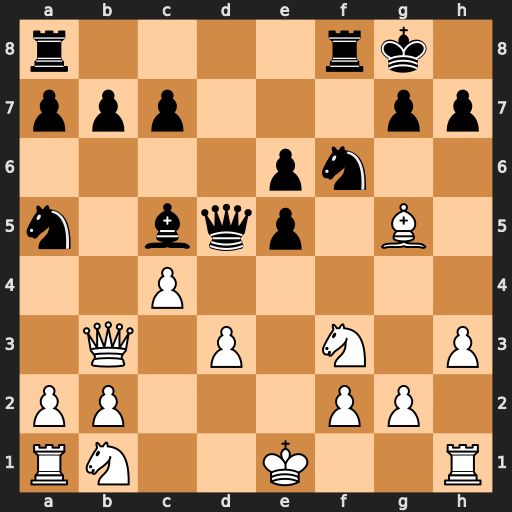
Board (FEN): r4rk1/ppp3pp/4pn2/n1bqp1B1/2P5/1Q1P1N1P/PP3PP1/RN2K2R
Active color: w
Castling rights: KQ
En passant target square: -
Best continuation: cxd5 Nxb3 axb3